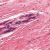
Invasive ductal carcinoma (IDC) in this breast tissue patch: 0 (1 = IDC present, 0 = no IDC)